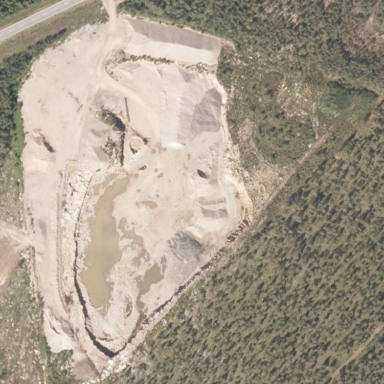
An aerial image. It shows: Quarry area.